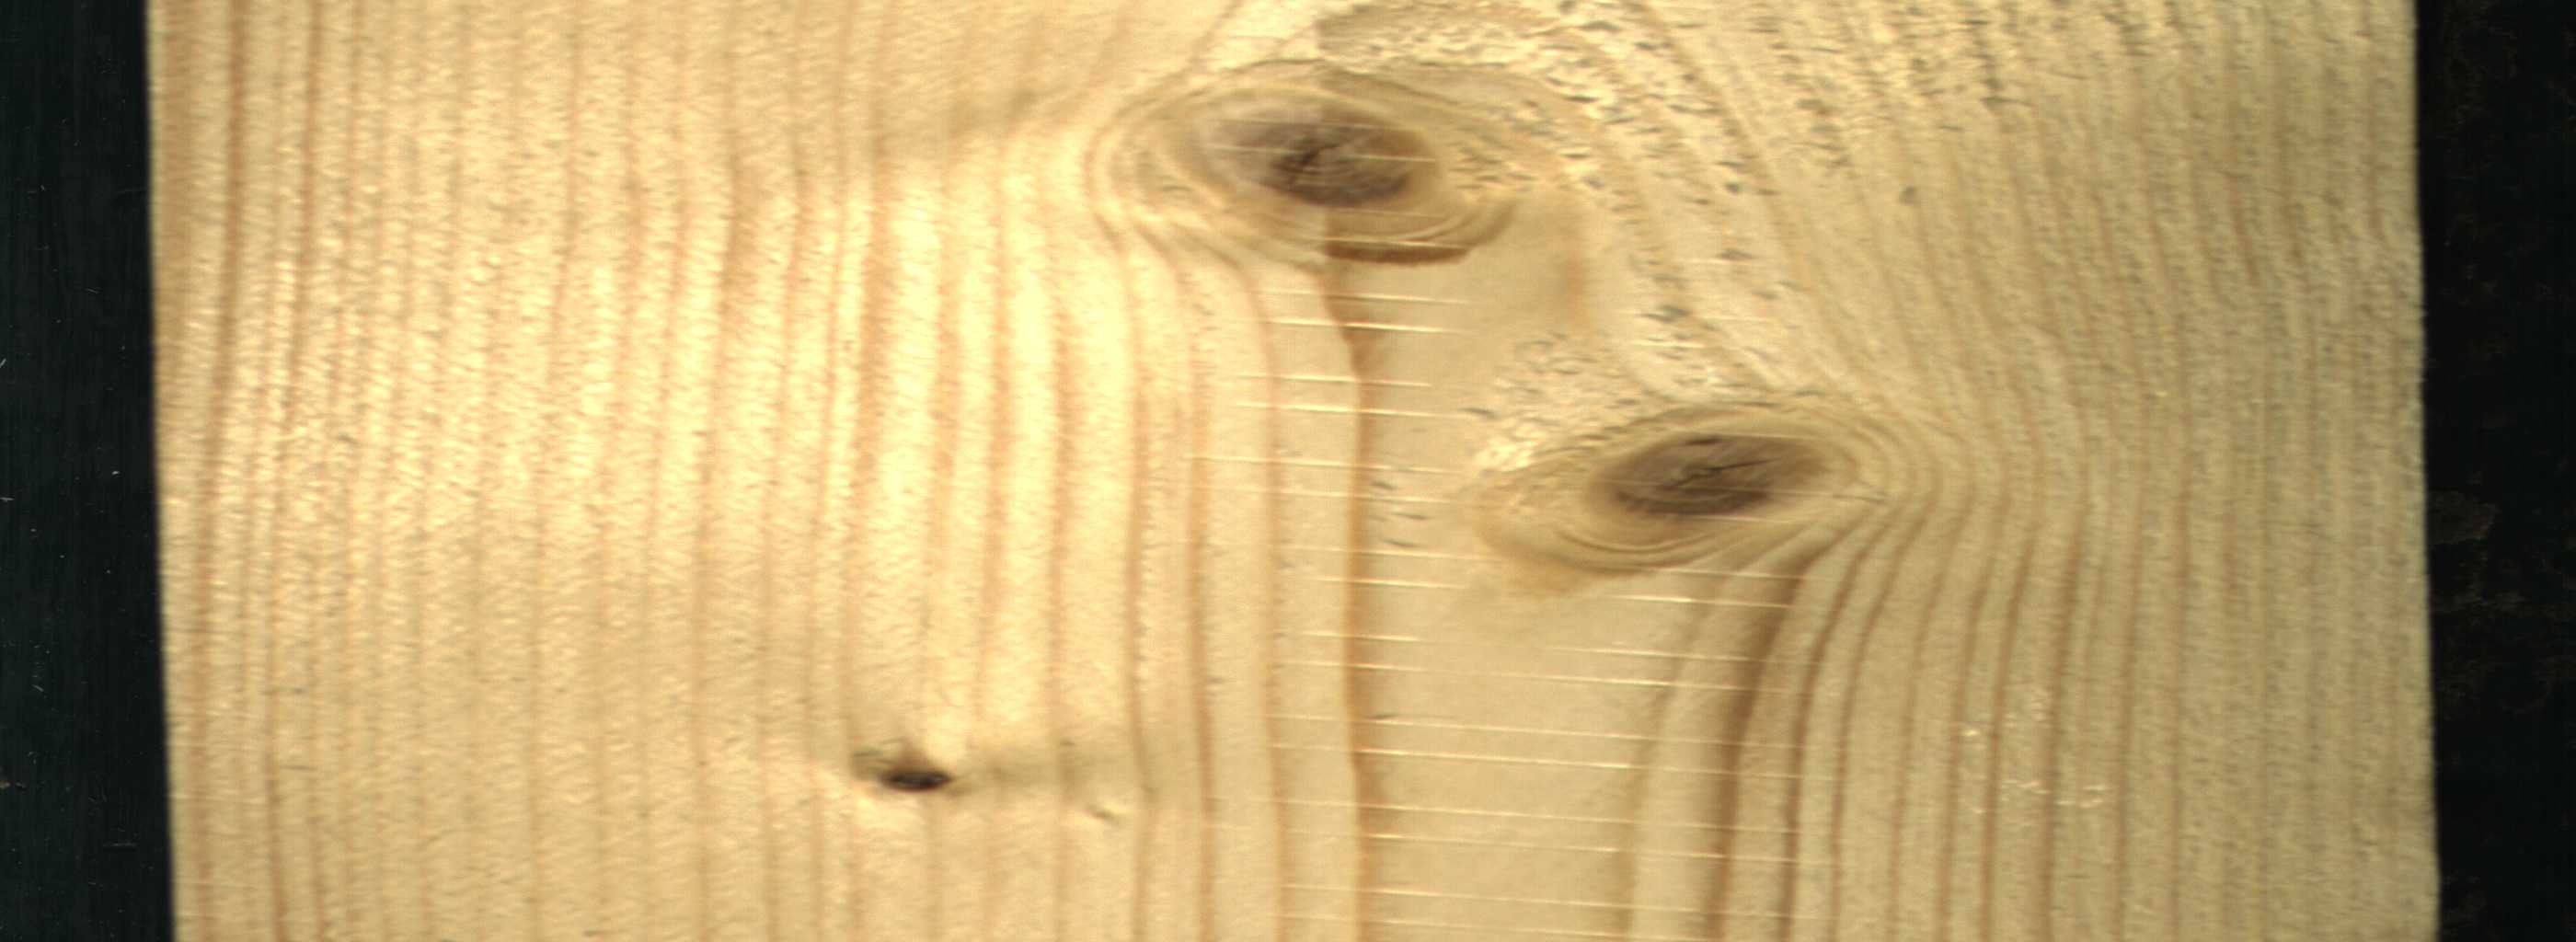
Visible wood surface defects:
Dead_Knot
Live_Knot
Live_Knot